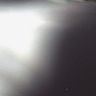
Metastatic tissue present: no